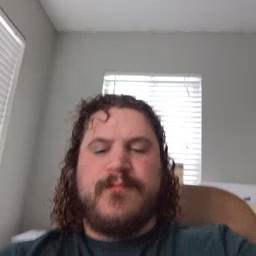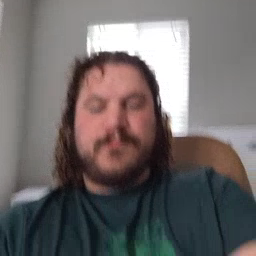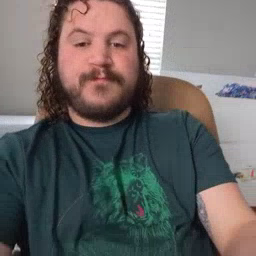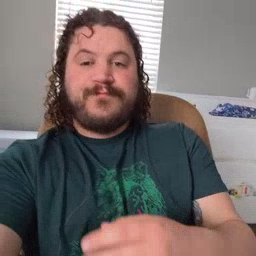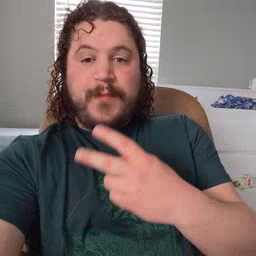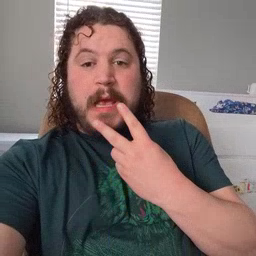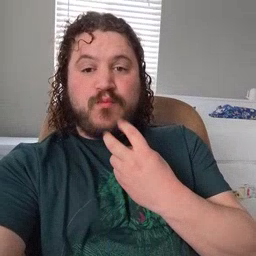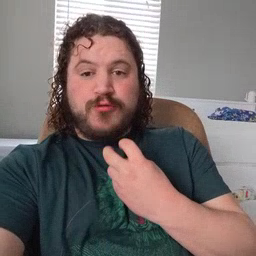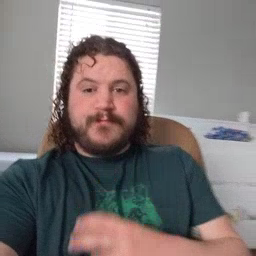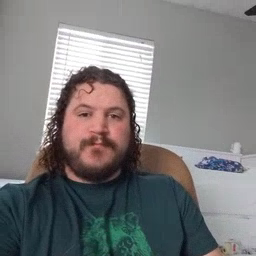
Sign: underwear